Question: I have the following filter which i use to get values from database:
On submitting the form, i execute the following query:
'''
SELECT id, Month, Year, SUM(3R02) AS 3R02, SUM(3R05) AS 3R05
FROM varcosts
WHERE ( Month = 03
AND Month = 02
AND Year = 2013)
OR ( Month = 03
AND Month = 02
AND Year = 2014)
GROUP BY Year, Month
'''
Since I use servlet to execute the query, it becomes cumbersome to implement this query. Just as a question, is there an easier way to write this query? I am looking for a way in which i can include all the months selected by the user in checkbox without repeating 'AND Month = ..' for each month. Is there an easy solution?
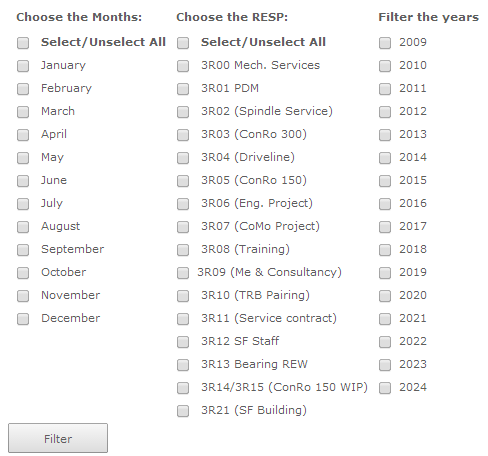
Answer: You can do it with an 'IN' statement:
'''
SELECT id, Month, Year, SUM(3R02) AS 3R02, SUM(3R05) AS 3R05
FROM varcosts
WHERE ( Month IN(03,02)
AND Year = 2013)
OR ( Month IN (02,03)
AND Year = 2014)
GROUP BY Year, Month
'''